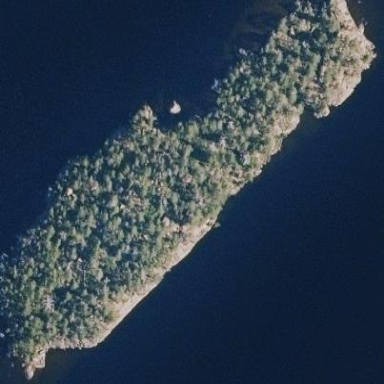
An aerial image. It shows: Islet.